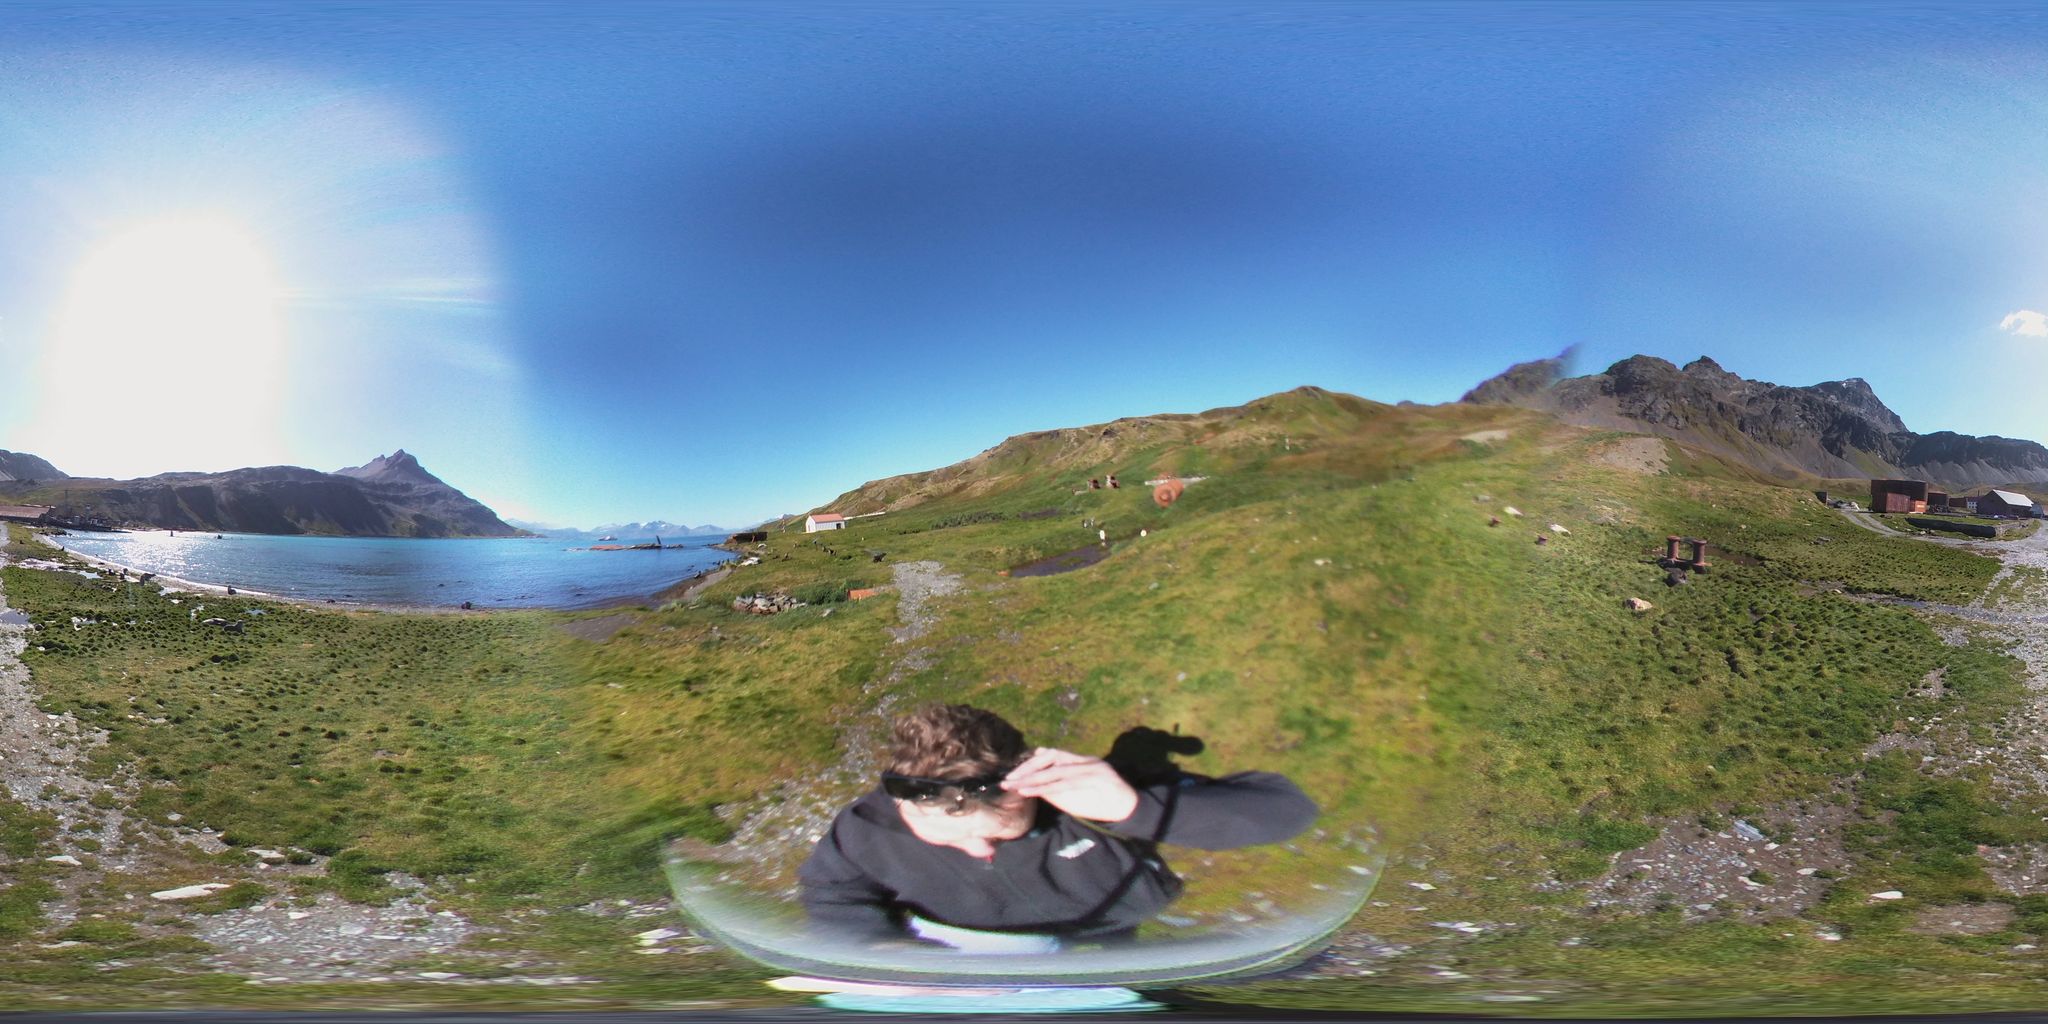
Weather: snowy
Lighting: day
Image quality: slightly poor
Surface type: fields
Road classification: footway, track, path
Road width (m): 3.0
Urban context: water
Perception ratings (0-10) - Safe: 2.44, Lively: 2.28, Beautiful: 6.26, Boring: 9.37, Depressing: 7.15, Wealthy: 3.03